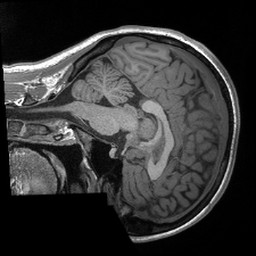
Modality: T1w
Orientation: sagittal
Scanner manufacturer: siemens
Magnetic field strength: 3 T
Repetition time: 2.4 s
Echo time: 0.00213 s